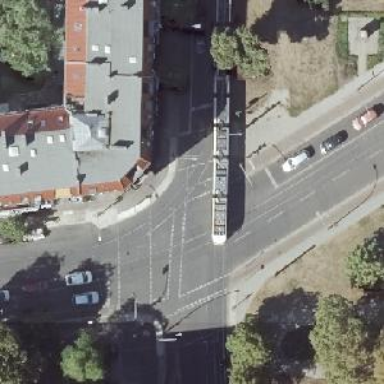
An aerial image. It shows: Footway crossing with traffic signals.